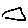
Label: triangle